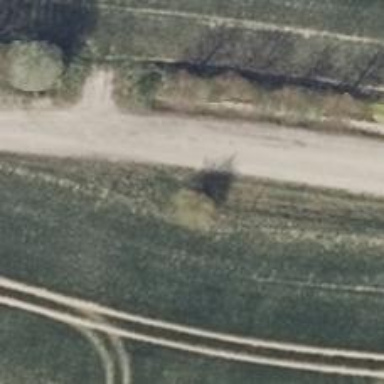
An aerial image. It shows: Deciduous broadleaved tree.